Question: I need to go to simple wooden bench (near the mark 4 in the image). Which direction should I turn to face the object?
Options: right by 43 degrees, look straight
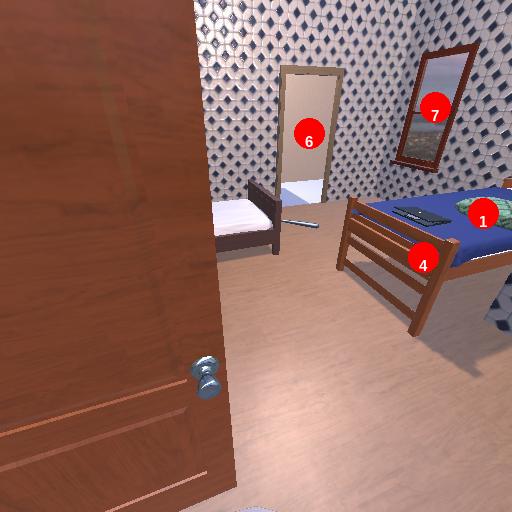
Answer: right by 43 degrees